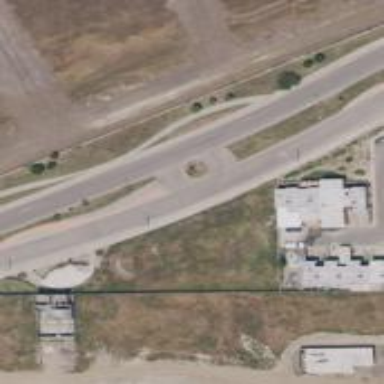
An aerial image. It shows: Tertiary link road with asphalt surface.